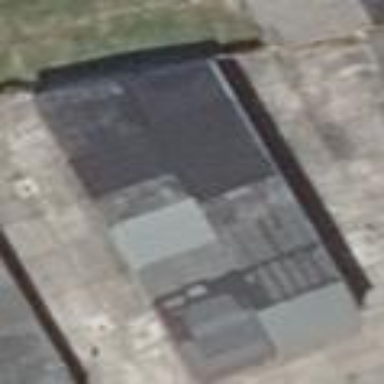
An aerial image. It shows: Group of garages.